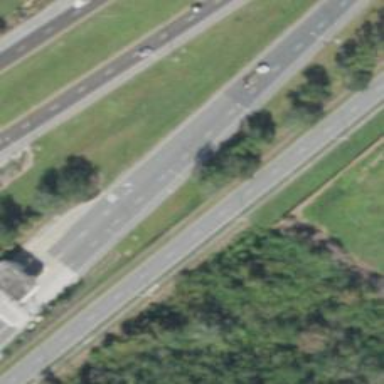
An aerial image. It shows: Motorway link road with diamond junction.